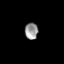
Tissue: skin
Cell type: Epithelial cells
Senescence score: 0.2229
Nuclear area (px): 212
Mean DAPI intensity: 150.448